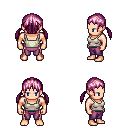
a pixel art fantasy rpg character, male body template, human, light skin, white pirate shirt, magenta pants, pink twin-tailed hairstyle, four views (front, back, left, right), 2x2 character sprite sheet, small pixel art, hard edges, no anti-aliasing